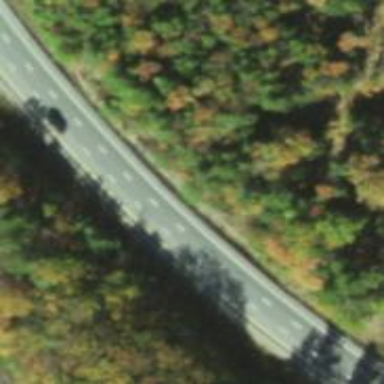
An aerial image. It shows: Asphalt motorway.